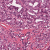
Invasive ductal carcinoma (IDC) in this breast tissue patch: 1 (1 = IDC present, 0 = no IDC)